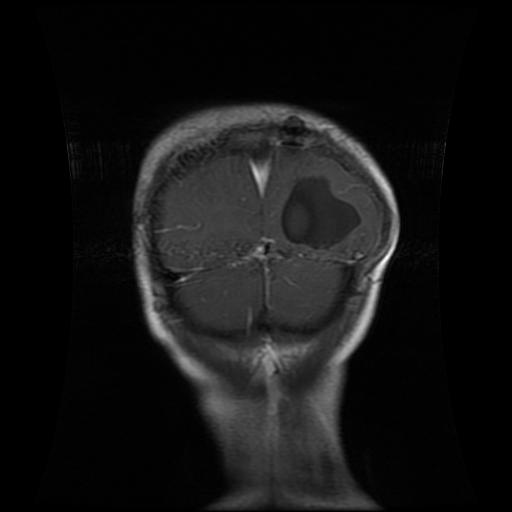
Label: glioma